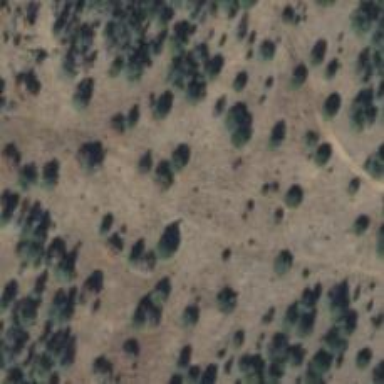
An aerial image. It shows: Patch of scrub vegetation.